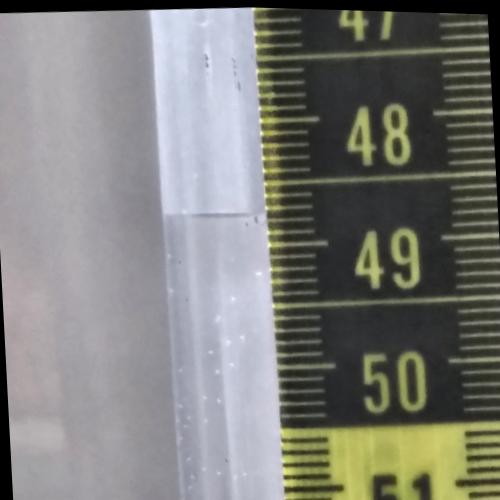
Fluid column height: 48.7 cm